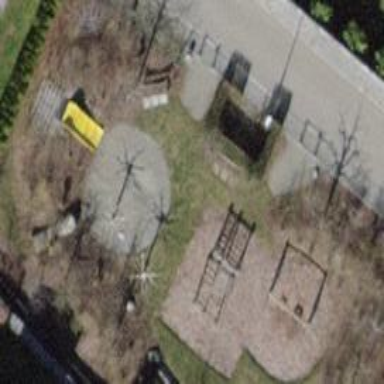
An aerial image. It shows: Playground area for leisure activities on the land.